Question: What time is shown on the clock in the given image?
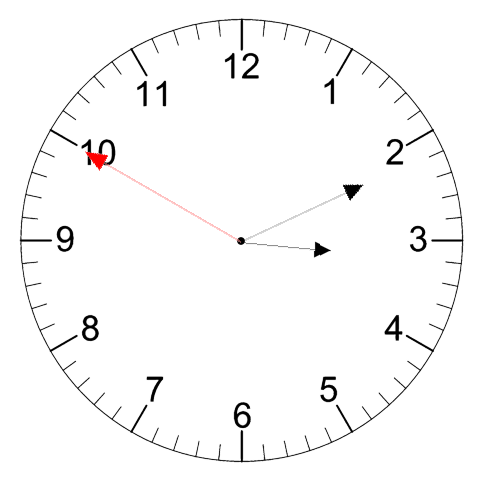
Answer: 03:10:50